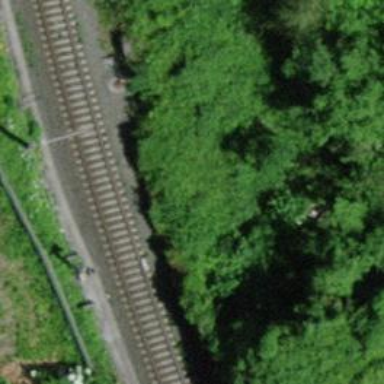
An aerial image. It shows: Railway signal.